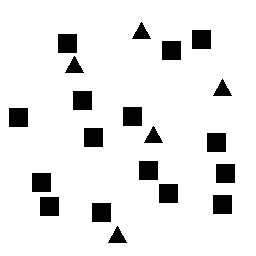
Squares: 15
Triangles: 5
Stars: 0
Total shapes: 20